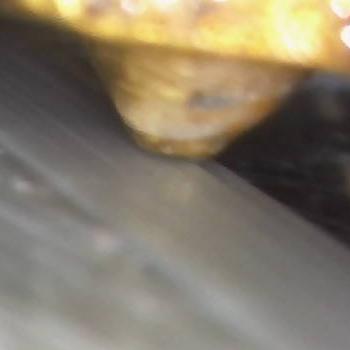
Flow rate: 112%